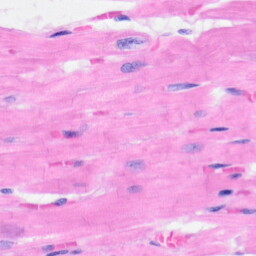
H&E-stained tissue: Heart